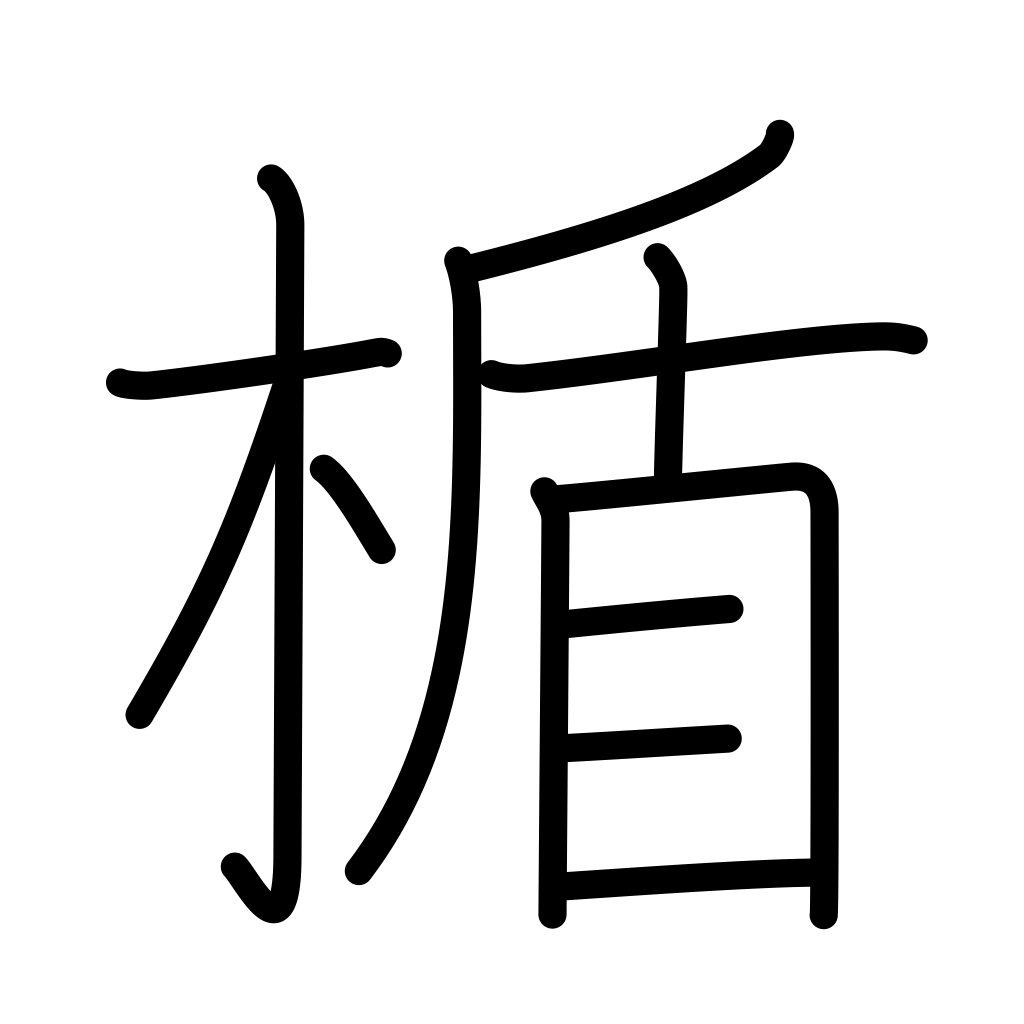
Meaning: shield, buckler, pretext